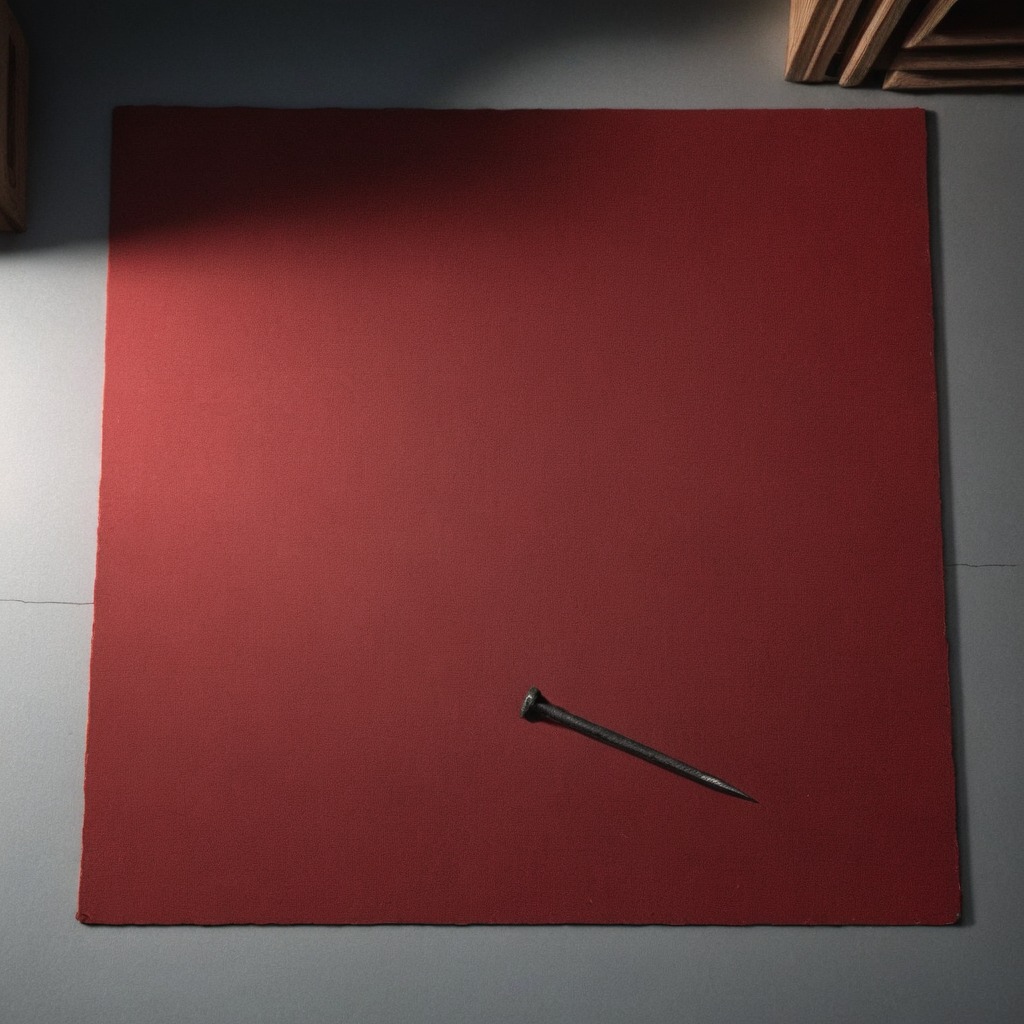
A nail is lying on a clean granite tabletop covered with a red rubber mat inside a workshop under bright overhead lighting crisp shadows high clarity worn but beneath the mat.